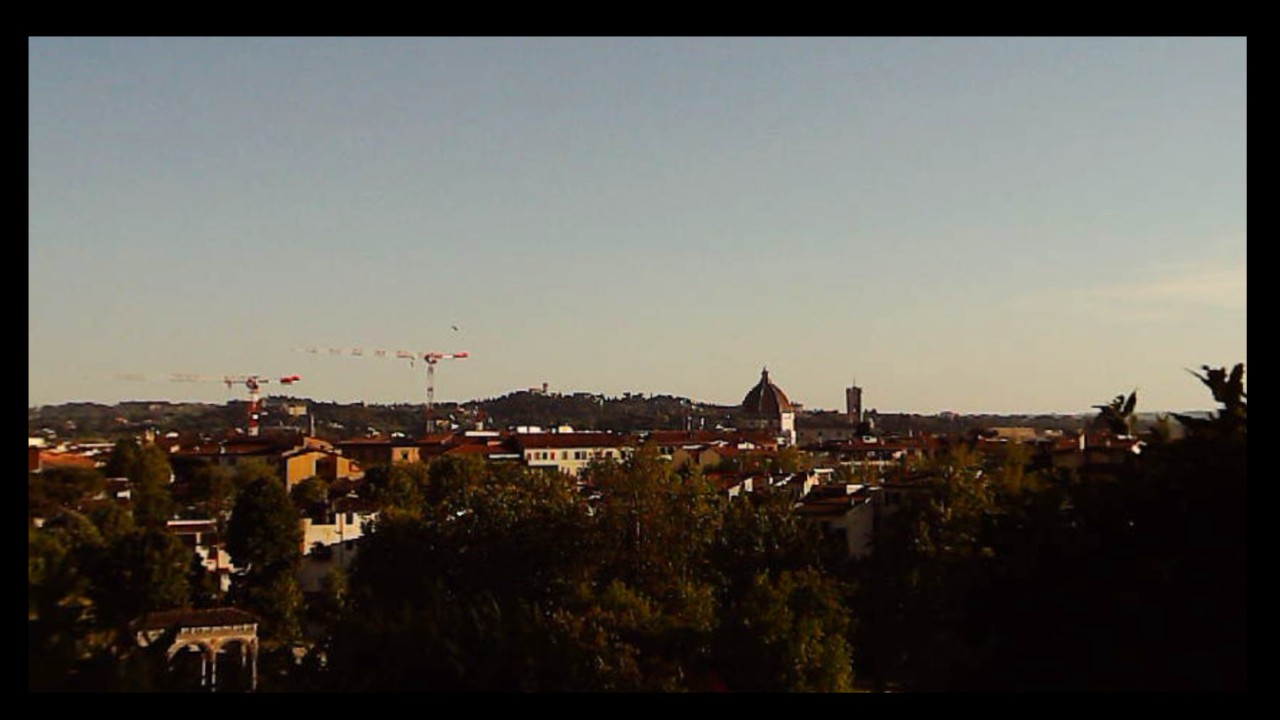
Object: Betafpv air75